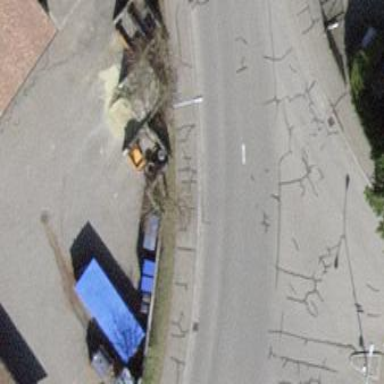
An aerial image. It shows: Recycling center for various types of waste.